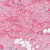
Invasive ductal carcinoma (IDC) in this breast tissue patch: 0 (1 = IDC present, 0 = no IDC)